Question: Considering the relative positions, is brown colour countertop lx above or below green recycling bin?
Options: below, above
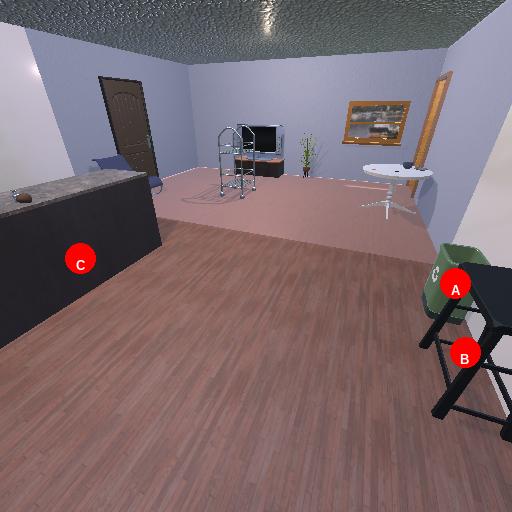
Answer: below